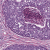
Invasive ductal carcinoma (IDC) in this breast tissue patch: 0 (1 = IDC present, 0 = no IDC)